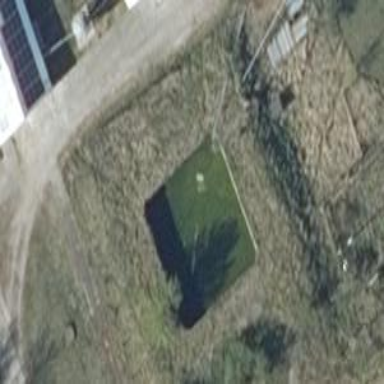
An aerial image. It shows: Pond surrounded by natural water.